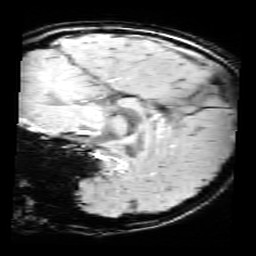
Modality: SWI
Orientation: sagittal
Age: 13
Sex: male
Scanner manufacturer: siemens
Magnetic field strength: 3 T
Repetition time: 0.027 s
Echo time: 0.02 s